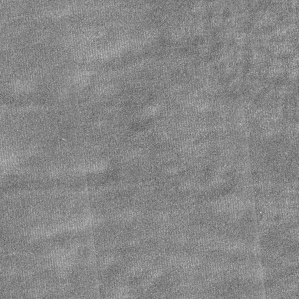
Label: frost